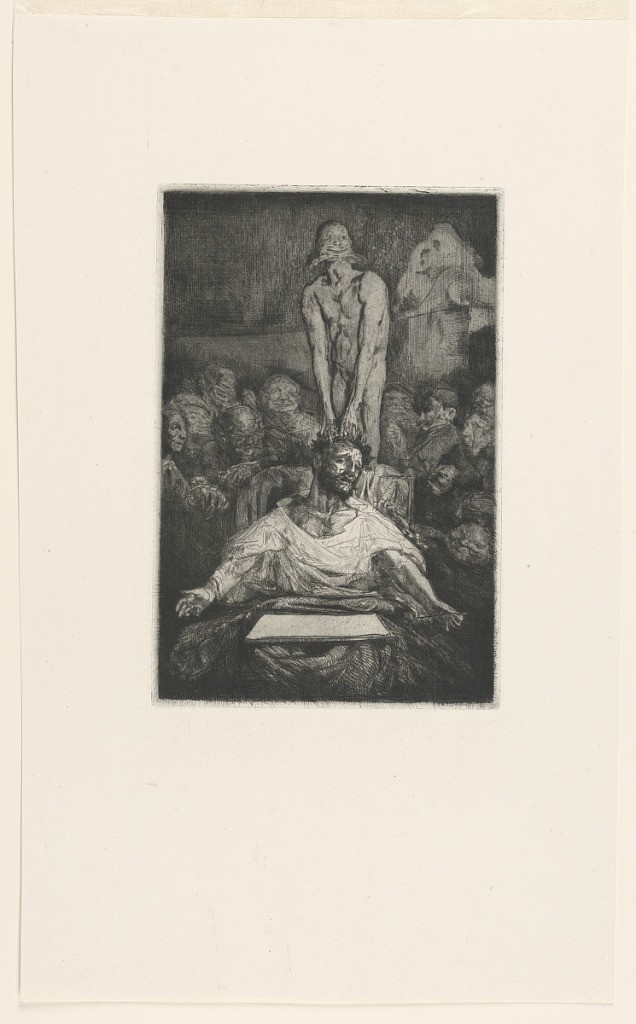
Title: The Crazed Artist
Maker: François-Nicolas Chifflart, French, 1825 - 1901
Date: ca. 1860
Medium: Etching in black ink on white paper
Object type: Print
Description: Vertical rectangle. An artist with drawing paper on his lap and a demon balanced on his head, surrounded by demons, -perhaps a nightmare.